Interaction volume radius: 5 \u00c5
Interaction volume height: 15 \u00c5
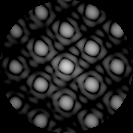
Disorder parameter: 0.06059